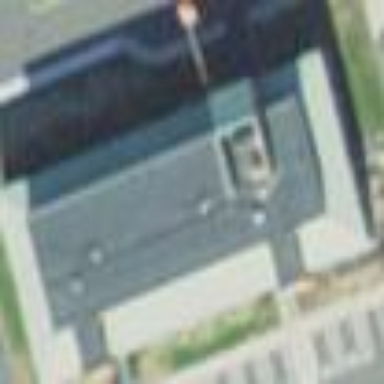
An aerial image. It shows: Commercial building.